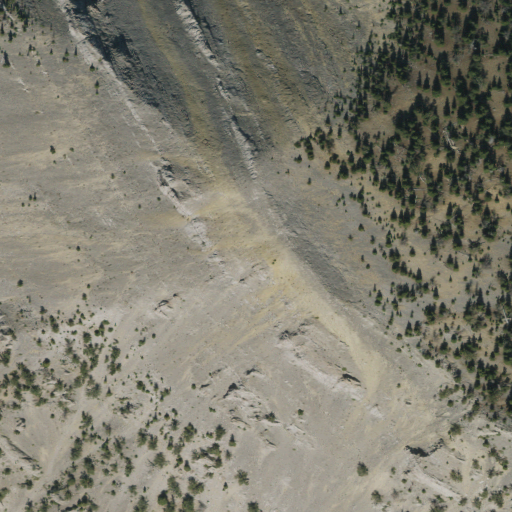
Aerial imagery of mountain in Idaho named Fritz Peak containing shrub, grassland, and evergreen forest